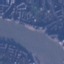
Label: River